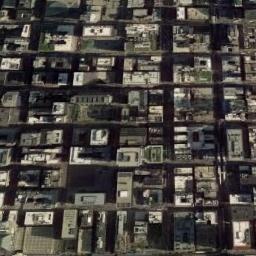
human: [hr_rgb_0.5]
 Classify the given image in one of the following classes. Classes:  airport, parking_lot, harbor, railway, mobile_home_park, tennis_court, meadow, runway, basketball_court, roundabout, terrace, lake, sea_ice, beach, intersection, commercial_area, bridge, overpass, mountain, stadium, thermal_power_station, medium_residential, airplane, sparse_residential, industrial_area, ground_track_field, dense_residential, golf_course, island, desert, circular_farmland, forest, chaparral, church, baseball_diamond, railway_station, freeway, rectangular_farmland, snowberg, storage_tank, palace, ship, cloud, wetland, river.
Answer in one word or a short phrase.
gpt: commercial_area